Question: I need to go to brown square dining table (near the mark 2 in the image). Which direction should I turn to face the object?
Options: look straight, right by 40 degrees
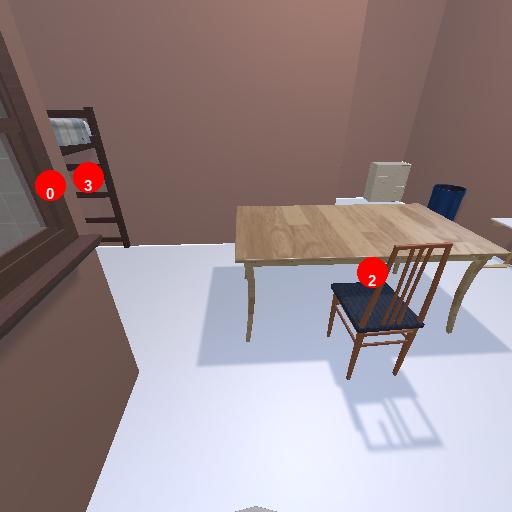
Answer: look straight